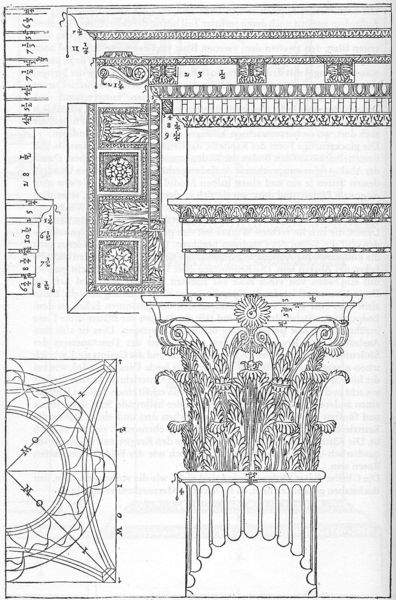
Titel: I Quattro Libri della Architettura, Buch I, Kap. 17 Von der korinthischen Ordnung (Kapitell)
Künstler: Andrea Palladio
Institution: (Seriendruck)
Schlagwörter: blätter, weiß, blumen, grau, profil, raum, schwarz, skizze, säule, säulen, zeichnung, blüte, muster, ornament, architektur, rahmen, blatt, pflanzen, kreis, kannelierung, modell, studie, linien, detail, zahlen, ziffern, floral, ornamente, tusche, druck, schwarzweiß, entwurf, darstellung, schema, architrav, kapitell, halbkreis, fries, gesims, voluten, untersicht, blattwerk, kanneluren, plan, kassetten, volute, vorlage, korinthisch, pflanzlich, eierstab, bau, verzierungen, details, mäander, legende, gebälk, schinkel, kassette, abakus, echinus, akanthus, akantus, traktat, maßstab, bauplan, arkantus, kämpferplatte, säulenordnung, ordnung, palladio, andrea palladio, maße, proportion, anleitung, zahnfries, messung, palmette, bauornamentik, stukatur, ausmessung, korinthisches kapitell, bemaßung, aufmaß, grafki, abakusblume, arkantus blätter, kasssetten, kannelllur, arkatuhsblätter, fasszetiert, säulenbuch, äzeichnung